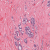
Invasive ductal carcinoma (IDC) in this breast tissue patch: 0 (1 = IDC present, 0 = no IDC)